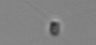
Label: Chaetoceros_tenuissimus